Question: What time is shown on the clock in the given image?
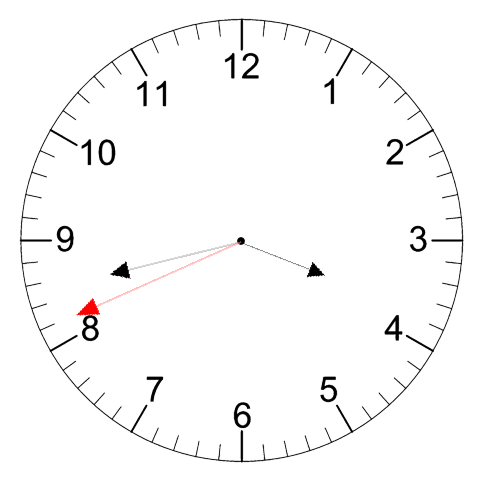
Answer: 03:42:41